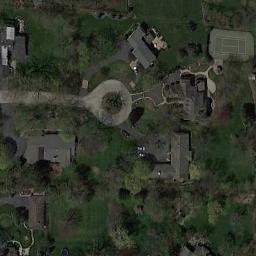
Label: medium_residential